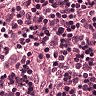
Metastatic tissue present: no